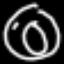
Label: donut